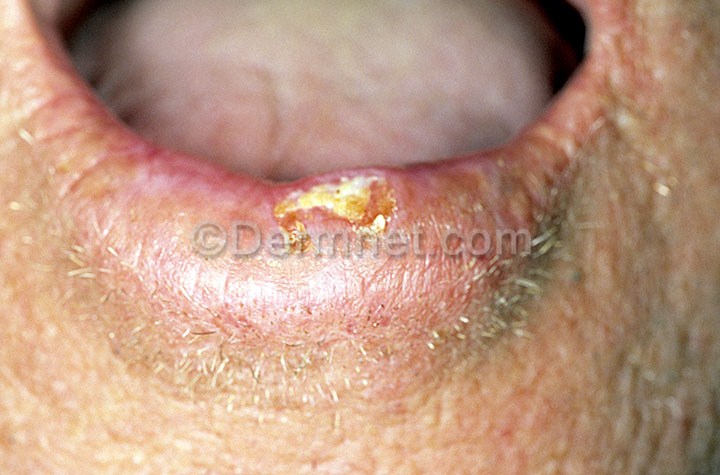
Disease: Actinic Keratosis Basal Cell Carcinoma and other Malignant Lesions